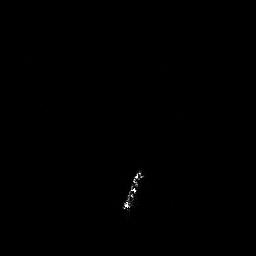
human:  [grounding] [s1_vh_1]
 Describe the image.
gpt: In the satellite image, there is  <ref>1 medium ship </ref> <box>[[46, 64, 56, 82, 0]]</box> located at bottom.